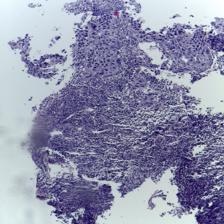
Diagnosis: OSCC